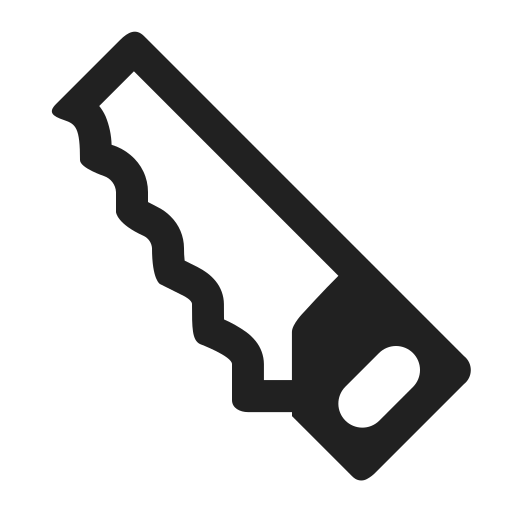
carpentry saw high contrast